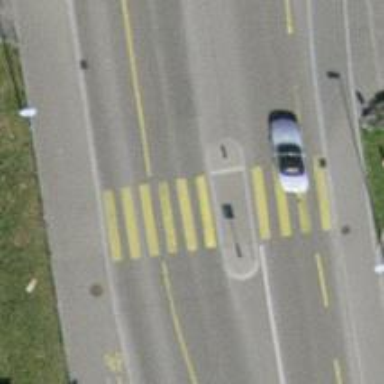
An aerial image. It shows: Asphalt road with primary highway designation. There is designated left lane for cyclists.